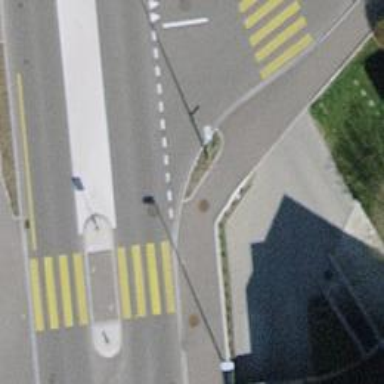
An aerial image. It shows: Asphalt sidewalk.